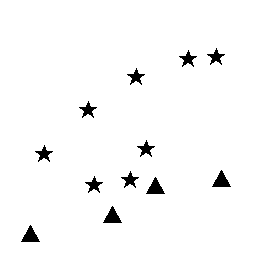
Squares: 0
Triangles: 4
Stars: 8
Total shapes: 12